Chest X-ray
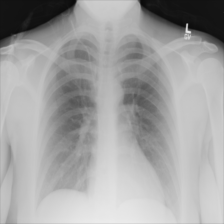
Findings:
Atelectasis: negative
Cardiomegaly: negative
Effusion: negative
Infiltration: negative
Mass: negative
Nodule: negative
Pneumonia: negative
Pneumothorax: negative
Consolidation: negative
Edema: negative
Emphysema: negative
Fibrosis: negative
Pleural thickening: negative
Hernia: negative